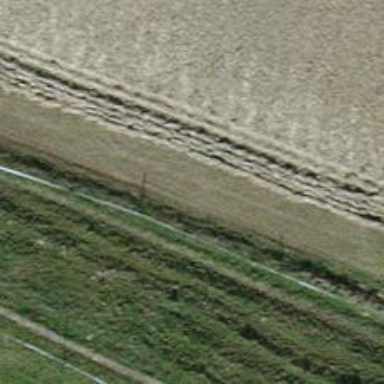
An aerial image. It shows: Grass track with grade5 track type.